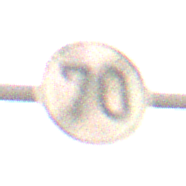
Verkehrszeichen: EndeGeschwindigkeit70
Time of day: Night
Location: Outdoor (Nature)
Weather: Clear
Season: NotSpecified
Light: Natural